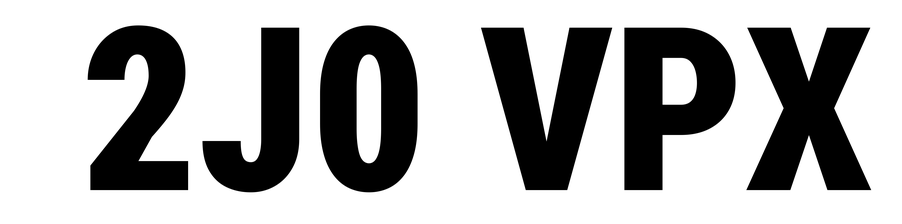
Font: Roboto_Condensed_Black